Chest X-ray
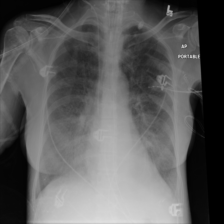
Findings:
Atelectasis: negative
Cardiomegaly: negative
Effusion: negative
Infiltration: negative
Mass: negative
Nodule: negative
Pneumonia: negative
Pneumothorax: negative
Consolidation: negative
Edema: negative
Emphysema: negative
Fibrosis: negative
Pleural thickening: negative
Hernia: negative